Question: I want to show the highest price in the past as a line every time the price advances by the specified parameter. For example, I want to draw the highest of the past 50 bars as a line every time the price advances by 50 bars, but these codes draw the highest level of every 50th bar as a line.
<URL>
[]
(<URL>
'''
//@version=5
indicator(title='Test-1', shorttitle='Test-1', overlay=true, timeframe='')
barLength = input.int(50,minval=1,title='Length')
var float higher = 0
var counter = 0
counter := counter + 1
if counter == barLength
counter := 0
higher := ta.highest(barLength )
counterPlot = plot(higher, title = 'higher', color = color.new(color.green,0))
'''
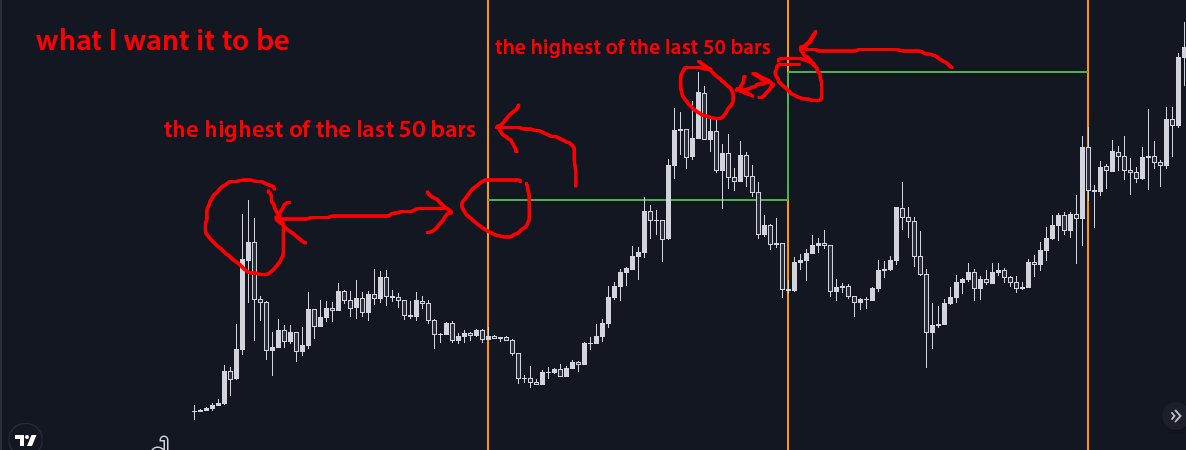
Answer: Do not use functions like 'ta.highest' in a local scope. You will break the history and get unreliable return values. Instead, put it in global scope and use its value conditionally.
Also, if you want your lines to be shown as in your screenshot, you need to use the 'offset' argument of the 'plot()'. Because you want to draw something on the past bars.
'''
//@version=5
indicator(title='Test-1', shorttitle='Test-1', overlay=true, timeframe='')
barLength = input.int(50,minval=1,title='Length')
h = ta.highest(barLength)
var float higher = 0
var counter = 0
counter := counter + 1
if counter == barLength
counter := 0
higher := h
counterPlot = plot(higher, title = 'higher', color = color.new(color.green,0), offset=-barLength)
bgcolor((counter == 0) ? color.new(color.blue, 85) : na)
'''
<URL>